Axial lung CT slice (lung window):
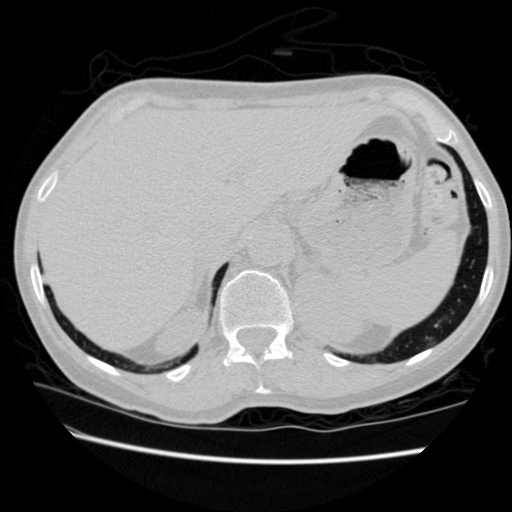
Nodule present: no